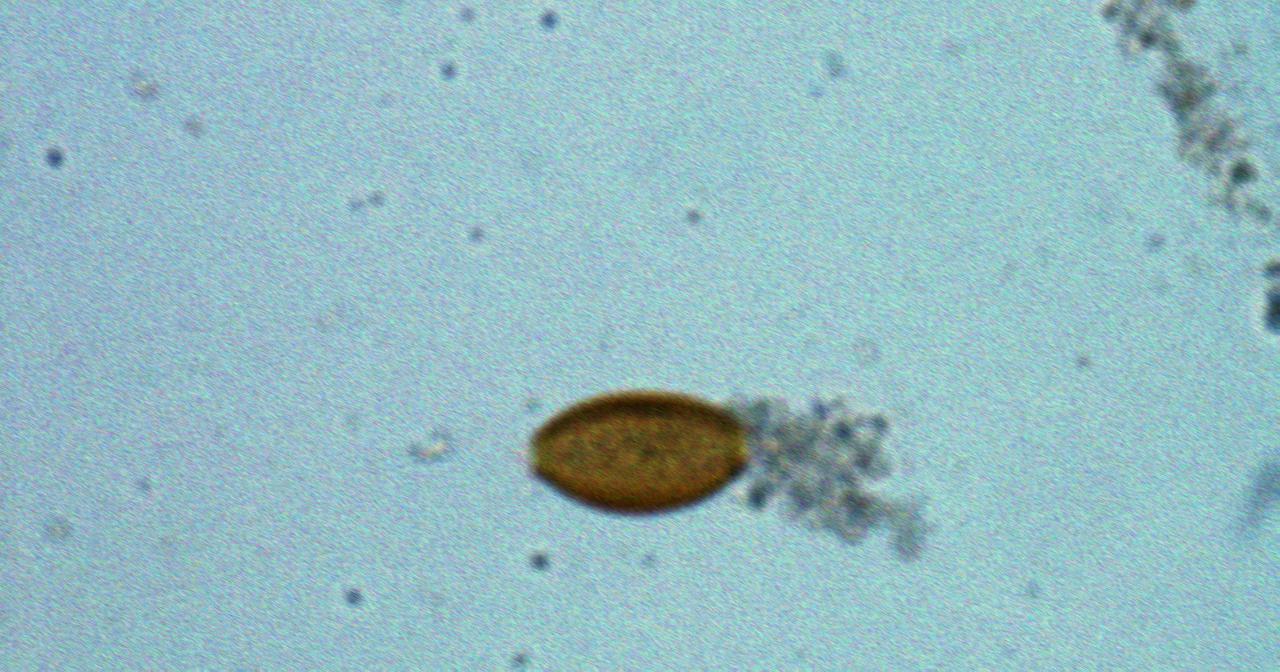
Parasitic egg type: Trichuris trichiura